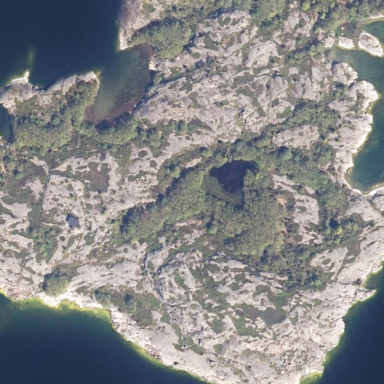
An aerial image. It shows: Island.